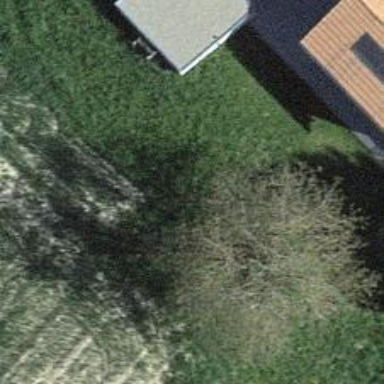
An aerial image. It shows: Beautiful tree in nature.